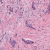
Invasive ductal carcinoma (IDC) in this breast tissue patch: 1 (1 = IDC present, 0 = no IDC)